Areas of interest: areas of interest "Traffic and Vehicle Management"
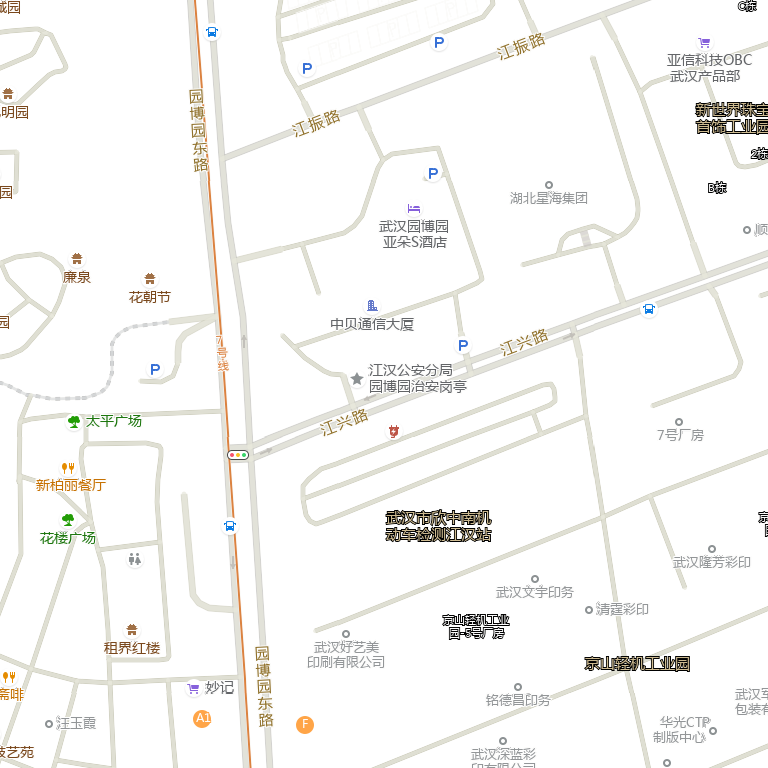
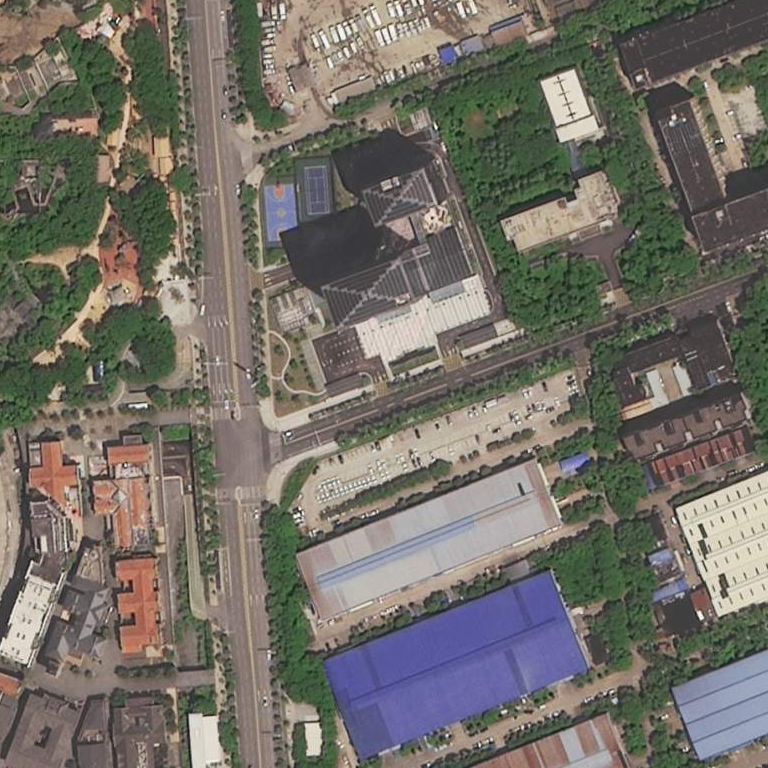